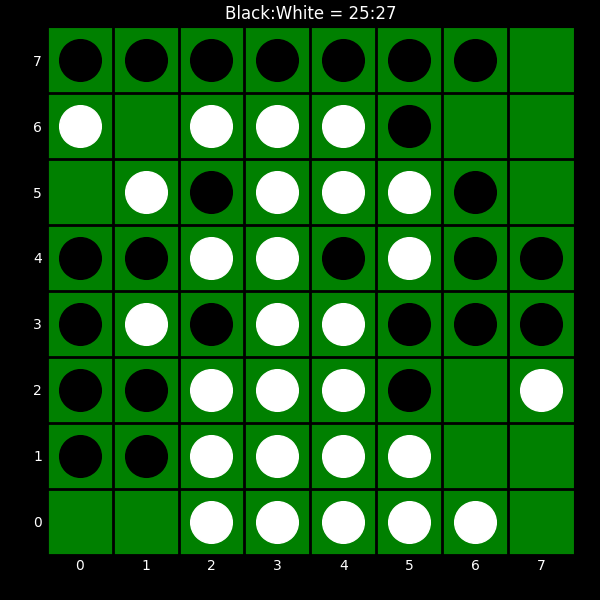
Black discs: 25
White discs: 27